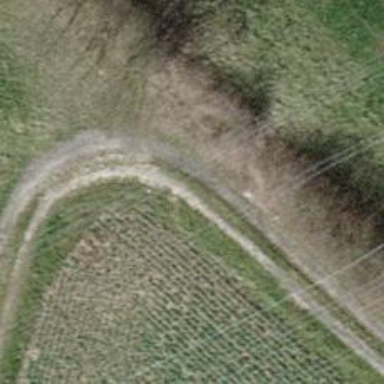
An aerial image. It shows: Grassy track with grade 5 track type.